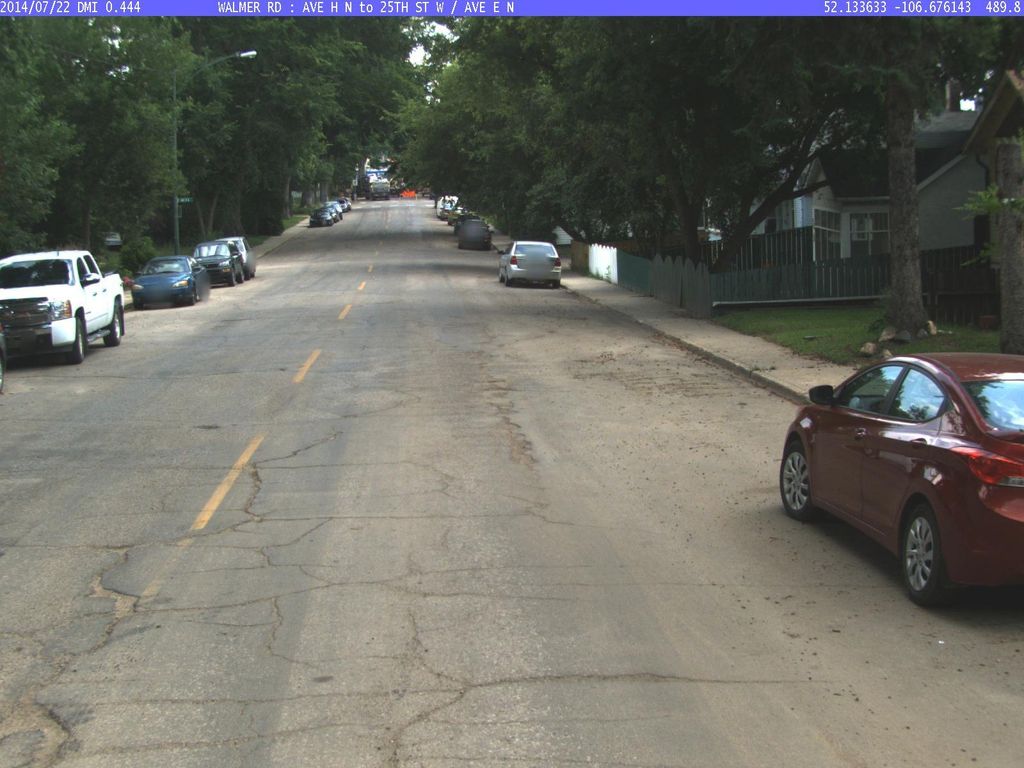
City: saskatoon